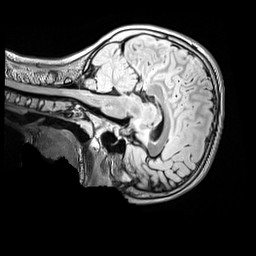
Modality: FLAIR
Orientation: sagittal
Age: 11
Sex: female
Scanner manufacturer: siemens
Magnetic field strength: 3 T
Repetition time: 5 s
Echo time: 0.388 s